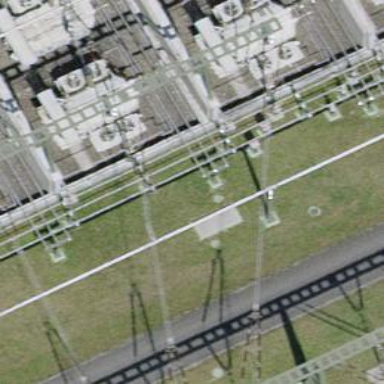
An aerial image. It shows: Bay where power lines run through.